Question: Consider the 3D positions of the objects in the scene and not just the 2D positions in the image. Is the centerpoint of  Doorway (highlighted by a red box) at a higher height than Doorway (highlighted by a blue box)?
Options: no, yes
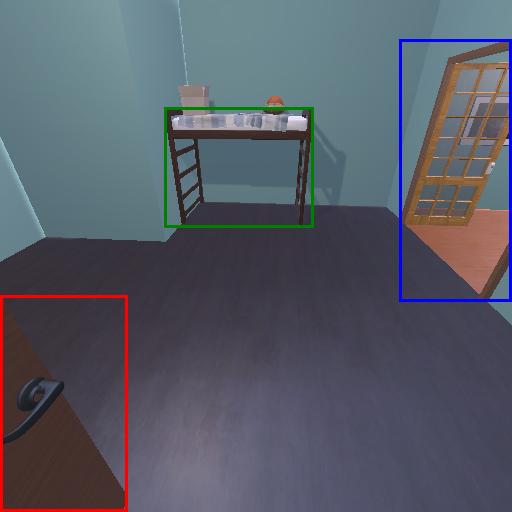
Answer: no